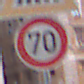
Verkehrszeichen: Geschwindigkeit70
Zusatzzeichen oben: FussgaengerueberwegLinks
Umgebung: Outdoor, Urban
Tageszeit: SunriseSunset
Wetter: Clear
Licht: Natural
Jahreszeit: NotSpecified
Kontrast: MediumContrast